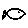
Label: fish